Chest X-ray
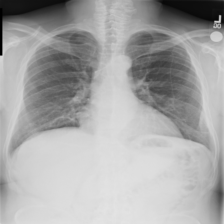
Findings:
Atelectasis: negative
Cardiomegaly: negative
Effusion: negative
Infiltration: negative
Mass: negative
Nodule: negative
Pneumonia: negative
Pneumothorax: negative
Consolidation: negative
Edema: negative
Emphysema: negative
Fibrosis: negative
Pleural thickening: negative
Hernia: negative